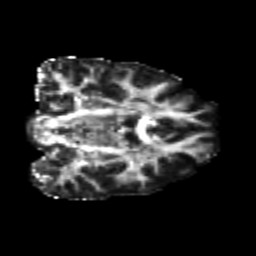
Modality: FA
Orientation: coronal
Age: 24
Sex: female
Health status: healthy
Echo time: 0.074 s